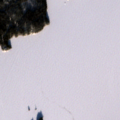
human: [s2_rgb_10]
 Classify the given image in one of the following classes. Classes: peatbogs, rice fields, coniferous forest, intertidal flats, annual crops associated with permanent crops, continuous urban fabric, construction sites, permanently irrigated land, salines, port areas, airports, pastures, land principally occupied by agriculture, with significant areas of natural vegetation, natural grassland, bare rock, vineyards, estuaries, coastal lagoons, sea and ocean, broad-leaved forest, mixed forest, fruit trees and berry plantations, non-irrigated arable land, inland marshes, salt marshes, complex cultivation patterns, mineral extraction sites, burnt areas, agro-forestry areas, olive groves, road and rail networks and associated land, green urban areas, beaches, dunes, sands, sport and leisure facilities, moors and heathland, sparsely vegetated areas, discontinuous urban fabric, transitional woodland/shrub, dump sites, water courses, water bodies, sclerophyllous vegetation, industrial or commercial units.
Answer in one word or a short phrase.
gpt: coniferous forest, water bodies